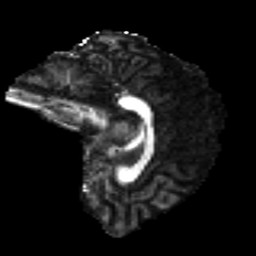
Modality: FA
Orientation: sagittal
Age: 37
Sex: male
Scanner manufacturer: ge
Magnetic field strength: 3 T
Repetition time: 7.8 s
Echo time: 0.0609 s